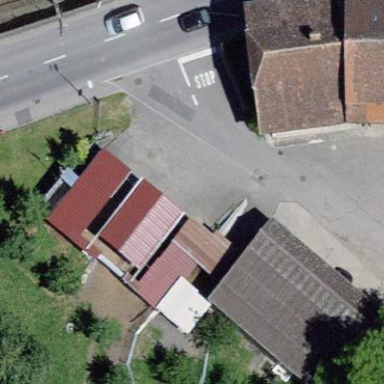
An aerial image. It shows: Shed building.